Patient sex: M
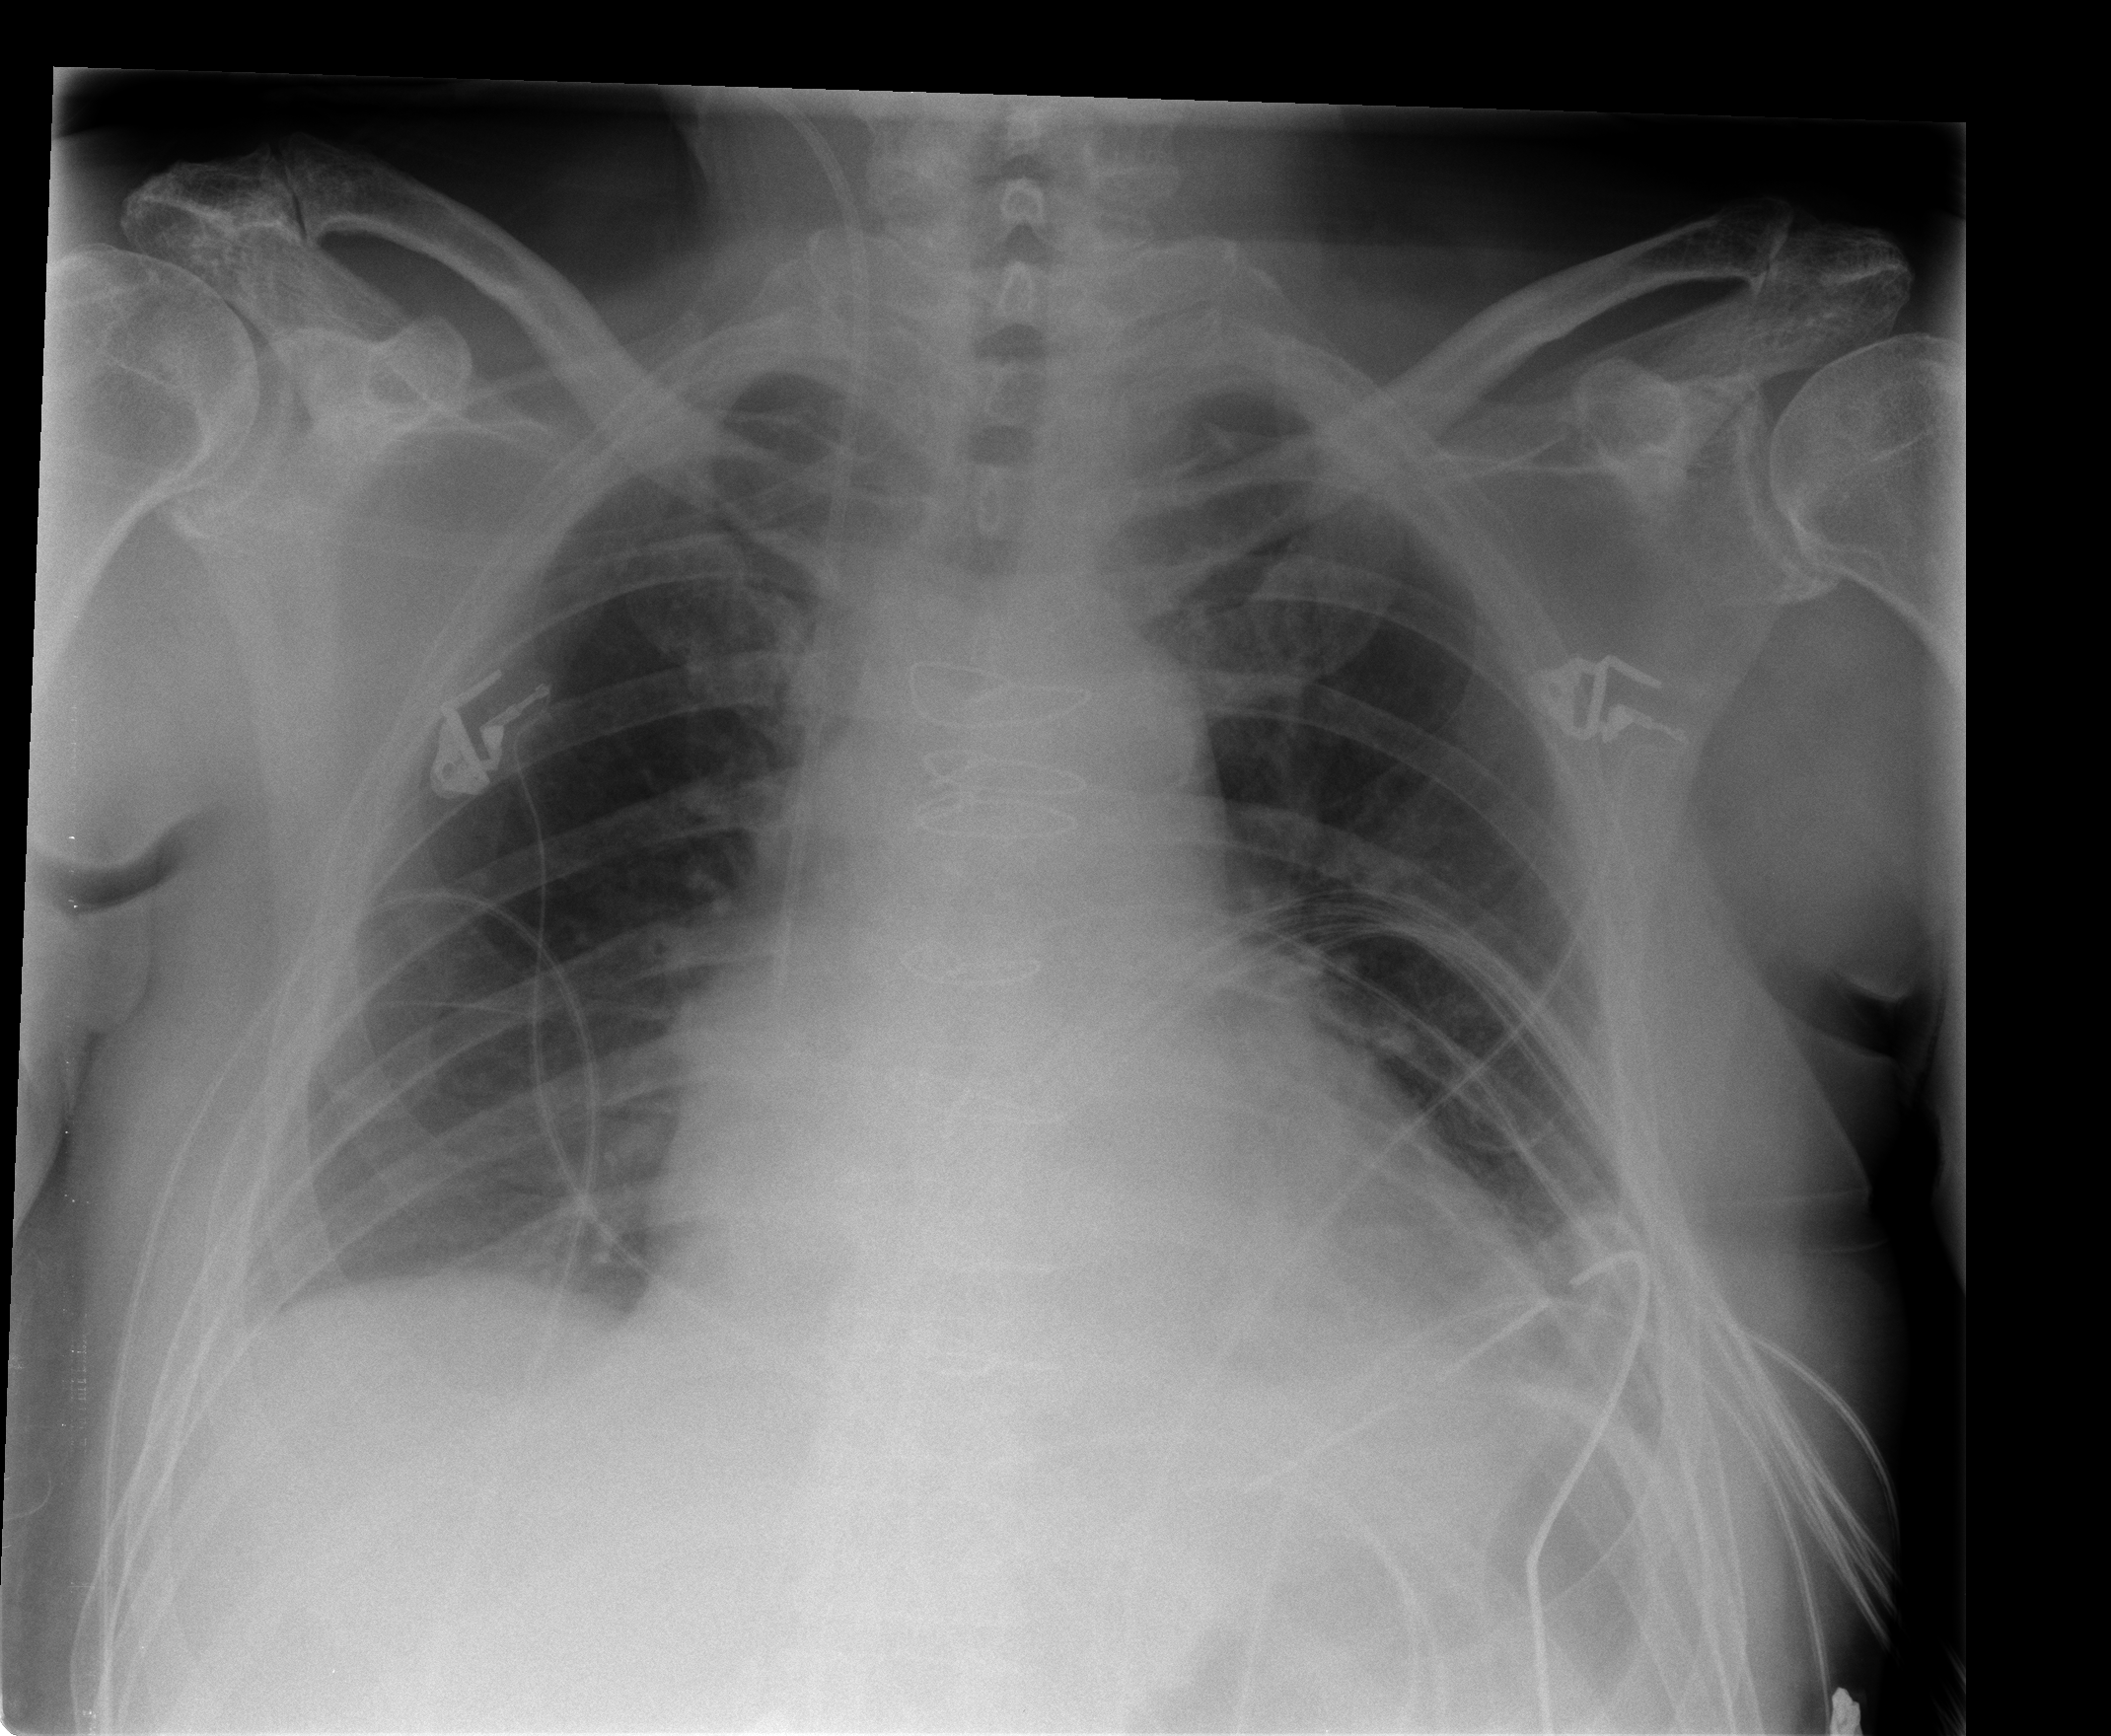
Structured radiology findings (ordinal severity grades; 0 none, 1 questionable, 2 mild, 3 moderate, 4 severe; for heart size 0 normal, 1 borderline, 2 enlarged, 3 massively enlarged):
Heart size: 2
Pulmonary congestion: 0
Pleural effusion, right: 1
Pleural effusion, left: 0
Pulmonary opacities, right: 0
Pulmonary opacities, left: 0
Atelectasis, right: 2
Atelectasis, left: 2